Question: Why doesn't matplotlib.pyplot.xlim() method work in the below example?
'''
import matplotlib.pyplot as plt
l = [0,0.2,0.4,0.6,0.8,1.0]
plt.plot(l,l)
plt.xlim = (-10,10)
plt.show()
'''

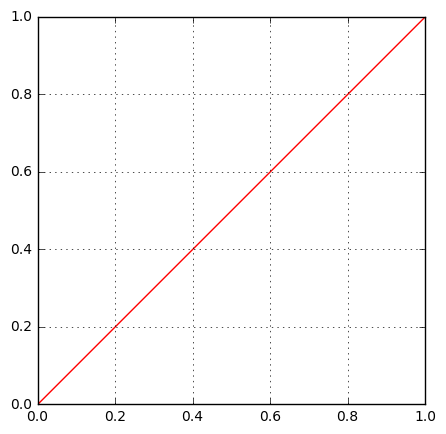
Answer: <URL> are functions. You should call them instead of assigning to them:
'''
plt.ylim(-10,10)
plt.xlim(-10,10)
'''
<URL>